Current action and preconditions to check: path_clear

Your task: For each precondition in the list above, predict whether it will hold at this action.

Consider the current scene as observed from the mobile robot's camera, and analyze the predicted future states of all dynamic agents (e.g., people, animals, vehicles, or any moving entities) within the NEXT SECOND.

IMPORTANT: Only answer "very likely" if you are absolutely certain—based on strong, clear evidence—that a dynamic agent will violate the precondition in the predicted future state. Do NOT answer "very likely" for unlikely, ambiguous, or low-probability risks.

Ask yourself for each precondition: Is there a high probability, with clear and convincing evidence, that the predicted future states of any dynamic agent will interfere with the predicted future state of the currently executing action within the NEXT SECOND, causing that precondition to fail?

Assess the risk level based on these predictions. Use "likely" or "very likely" if motions create a clear risk of interference.

Use "neutral" or "improbable" if agents are nearby but their predicted paths are clearly diverging or non-conflicting.

Failure Risk Categories: "very improbable", "improbable", "neutral", "likely", "very likely"

Answer Format: Output ONLY the probability_of_failure value from these categories: "very improbable", "improbable", "neutral", "likely", "very likely"

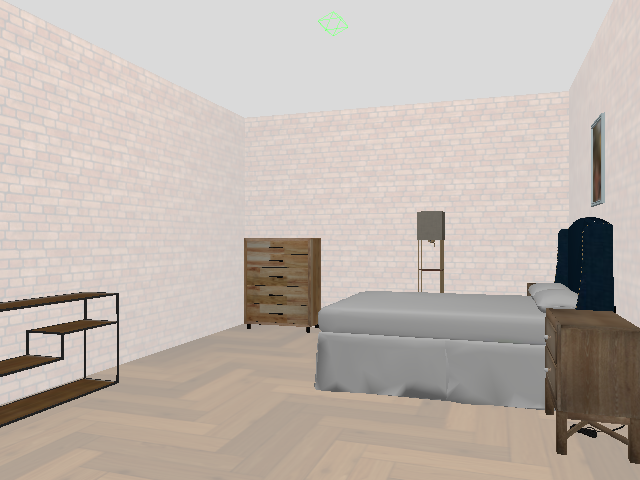

Answer: very improbable